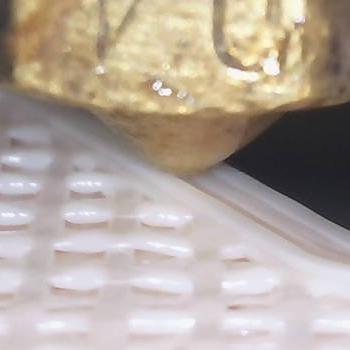
Flow rate: 70%